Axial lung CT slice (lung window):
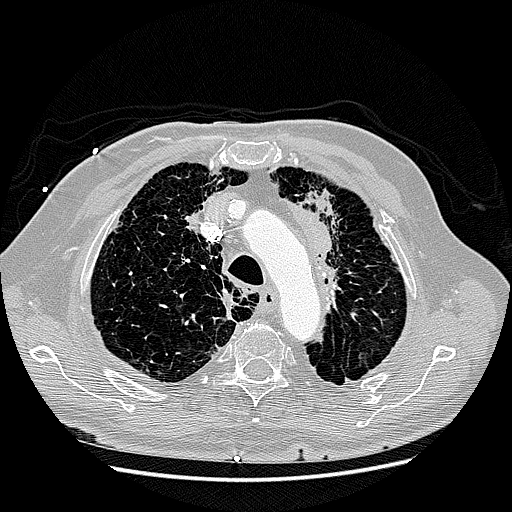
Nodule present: no